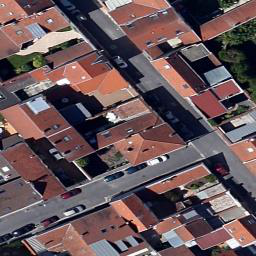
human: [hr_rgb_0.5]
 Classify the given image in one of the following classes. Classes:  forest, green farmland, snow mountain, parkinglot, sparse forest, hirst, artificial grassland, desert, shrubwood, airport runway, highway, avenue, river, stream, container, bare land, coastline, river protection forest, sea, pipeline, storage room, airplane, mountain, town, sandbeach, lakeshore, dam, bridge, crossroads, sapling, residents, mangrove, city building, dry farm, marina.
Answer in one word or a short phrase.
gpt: residents